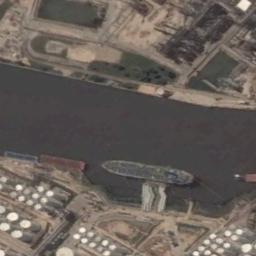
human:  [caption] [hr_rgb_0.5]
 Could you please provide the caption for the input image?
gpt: There is a ship in the black water on the shore .

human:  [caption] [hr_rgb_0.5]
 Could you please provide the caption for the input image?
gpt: Many trees and buildings are on either side of the ship .

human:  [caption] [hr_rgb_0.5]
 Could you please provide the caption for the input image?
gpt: The ship is docked at the oil terminal and the water is dark green .

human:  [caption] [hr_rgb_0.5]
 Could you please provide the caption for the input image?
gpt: A green tanker docked next to the pier, With two more parked next to it, And a large number of tank-shaped storage buildings .

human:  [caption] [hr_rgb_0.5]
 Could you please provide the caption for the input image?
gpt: The ship is at the harbor .